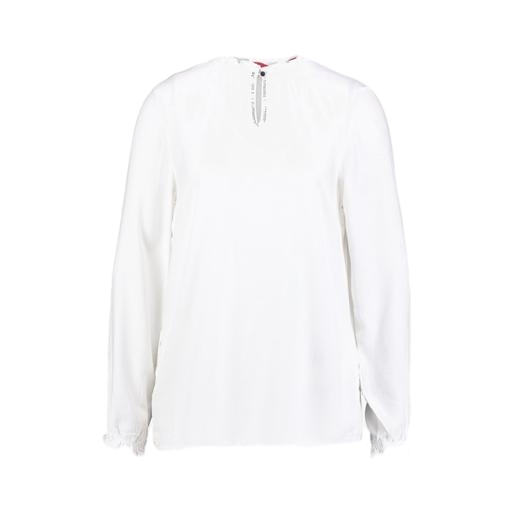
white women's tieneck blouse, white women's georgette blouse, white women's alix blouse, white background